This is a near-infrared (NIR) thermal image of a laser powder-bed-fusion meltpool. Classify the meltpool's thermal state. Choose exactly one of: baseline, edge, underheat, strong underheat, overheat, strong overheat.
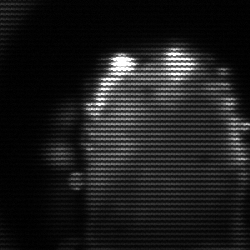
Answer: baseline